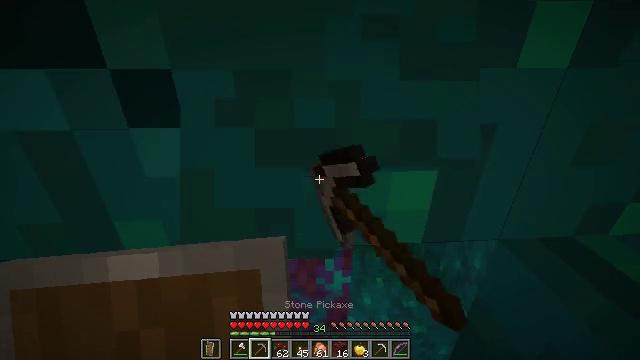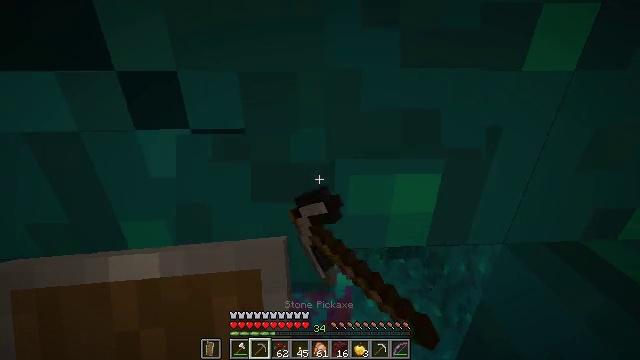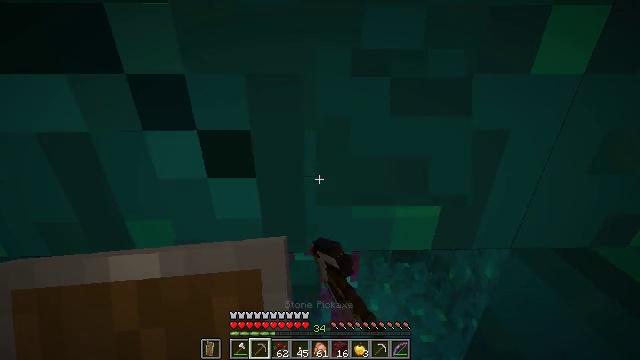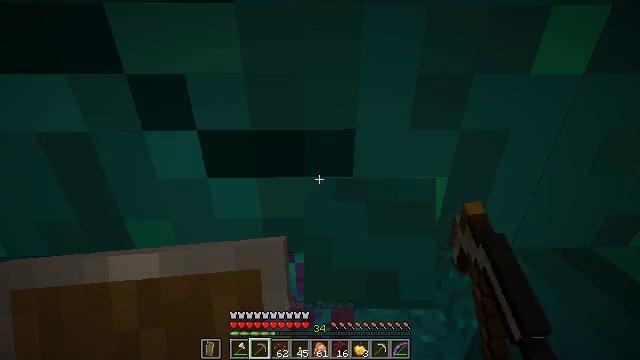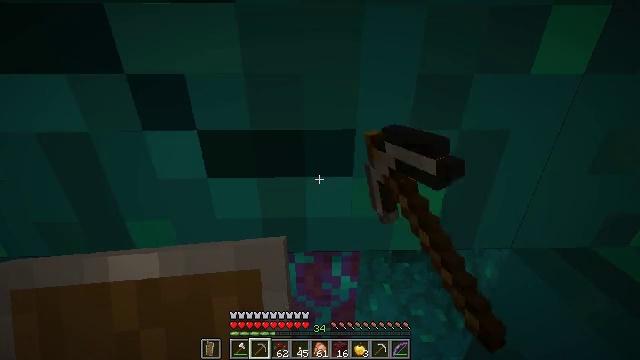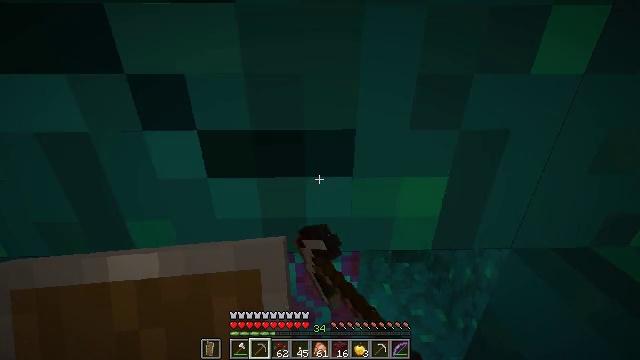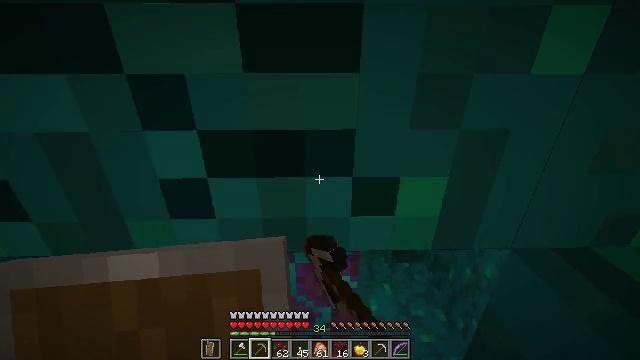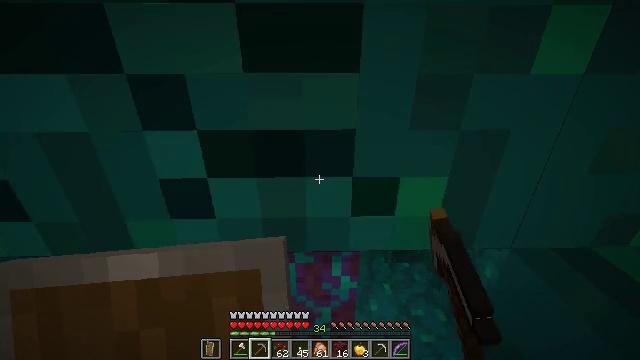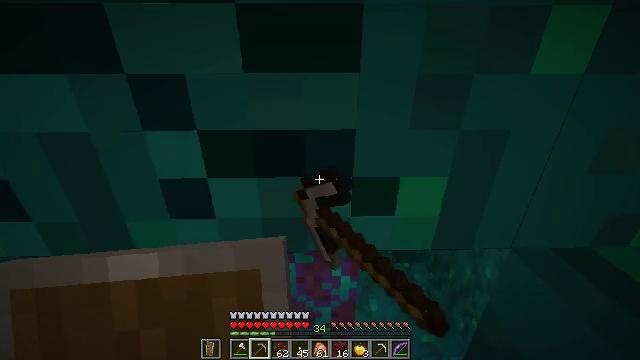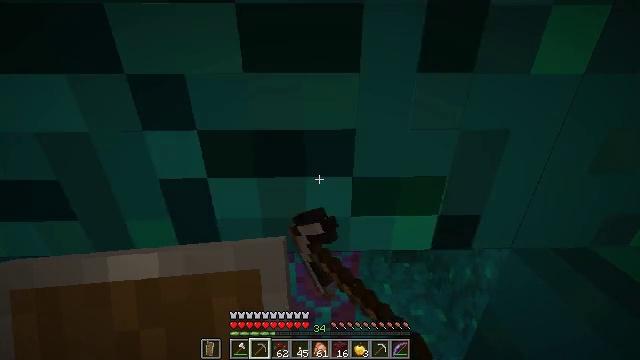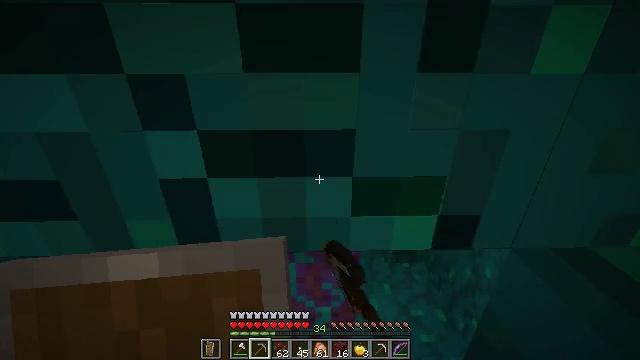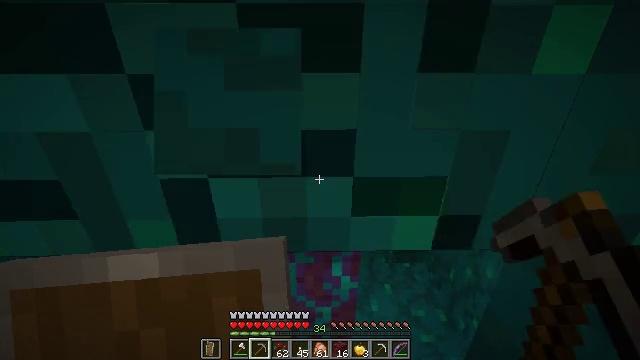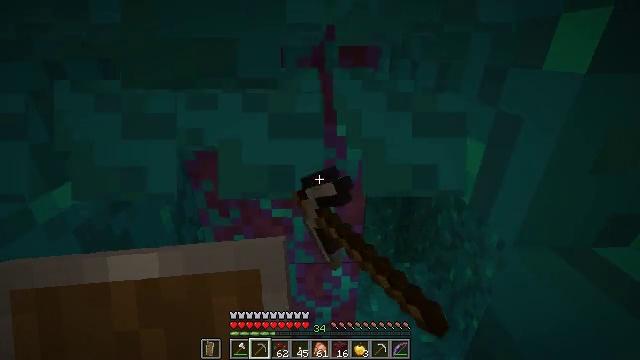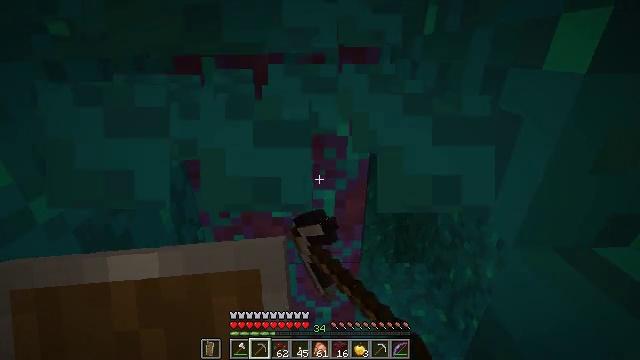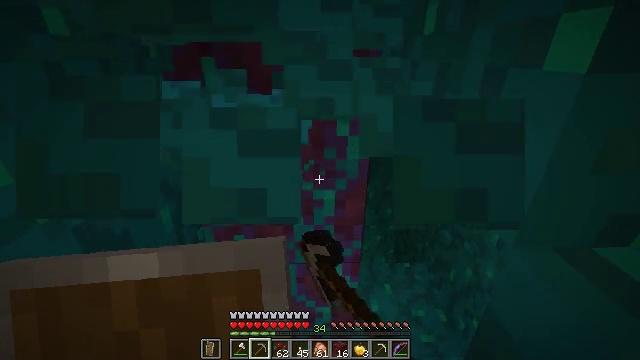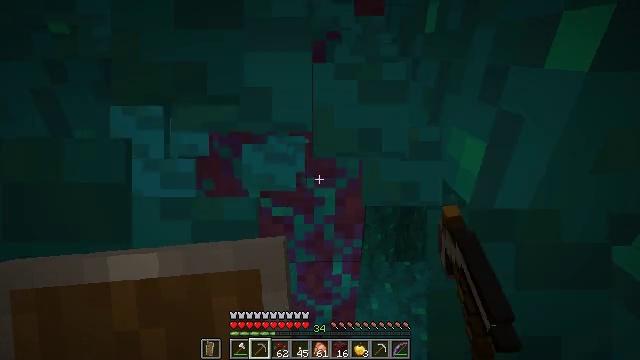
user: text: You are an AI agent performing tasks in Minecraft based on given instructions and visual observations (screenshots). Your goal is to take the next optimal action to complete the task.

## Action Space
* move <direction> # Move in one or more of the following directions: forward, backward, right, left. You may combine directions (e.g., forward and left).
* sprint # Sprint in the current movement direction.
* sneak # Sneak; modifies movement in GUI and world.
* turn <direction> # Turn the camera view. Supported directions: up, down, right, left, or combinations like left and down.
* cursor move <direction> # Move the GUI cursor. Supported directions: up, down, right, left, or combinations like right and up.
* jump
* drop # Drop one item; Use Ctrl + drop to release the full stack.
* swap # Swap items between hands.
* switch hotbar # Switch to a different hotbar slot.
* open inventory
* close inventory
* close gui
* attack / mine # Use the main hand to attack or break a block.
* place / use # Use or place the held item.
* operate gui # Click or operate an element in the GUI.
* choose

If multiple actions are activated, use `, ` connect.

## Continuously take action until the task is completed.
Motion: motion action
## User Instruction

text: Mine warped wart block.
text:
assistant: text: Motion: sneak, attack / mine
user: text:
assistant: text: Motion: sneak, turn left, attack / mine
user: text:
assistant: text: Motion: sneak, attack / mine
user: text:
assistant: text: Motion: sneak, attack / mine
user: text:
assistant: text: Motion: sneak, attack / mine
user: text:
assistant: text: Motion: sneak, attack / mine
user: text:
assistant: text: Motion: sneak, attack / mine
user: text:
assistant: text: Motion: sneak, attack / mine
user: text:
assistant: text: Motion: sneak, attack / mine
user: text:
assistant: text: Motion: sneak, attack / mine
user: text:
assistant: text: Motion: sneak, attack / mine
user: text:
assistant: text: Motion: sneak, attack / mine
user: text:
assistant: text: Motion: sneak, attack / mine
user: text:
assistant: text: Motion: sneak, attack / mine
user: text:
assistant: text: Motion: sneak, attack / mine
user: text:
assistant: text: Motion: sneak, attack / mine
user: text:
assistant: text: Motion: sneak, attack / mine